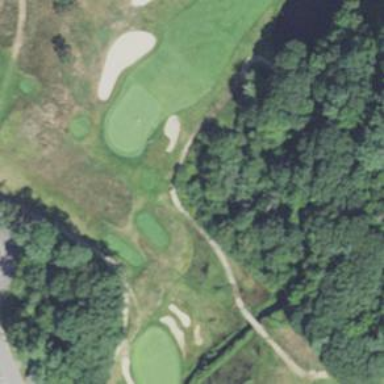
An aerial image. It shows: Area with grass used as rough in golf course.